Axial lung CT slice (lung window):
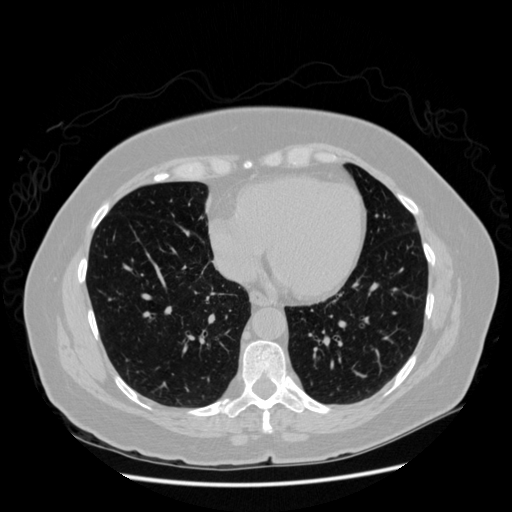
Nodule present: no